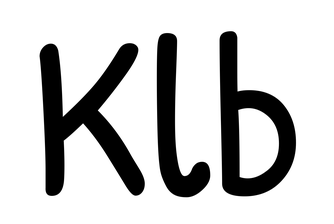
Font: PatrickHand-Regular